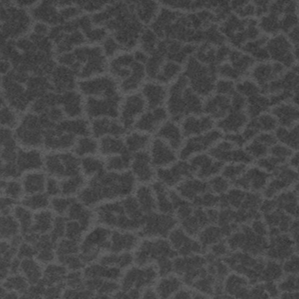
Label: frost